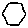
Label: hexagon